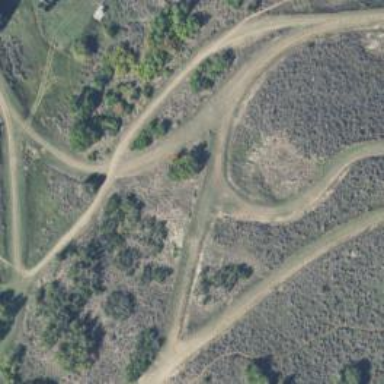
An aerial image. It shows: Nordic ski trail groomed for classic and skating styles.